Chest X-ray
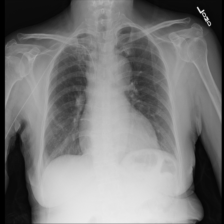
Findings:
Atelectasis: positive
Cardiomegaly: negative
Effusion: negative
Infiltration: negative
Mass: negative
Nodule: negative
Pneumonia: negative
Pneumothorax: negative
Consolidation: negative
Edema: negative
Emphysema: negative
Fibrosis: negative
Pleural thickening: negative
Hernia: negative